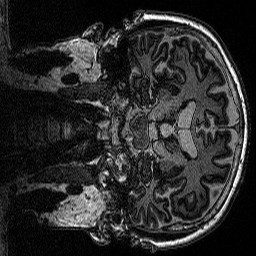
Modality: MP2RAGE
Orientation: coronal
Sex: male
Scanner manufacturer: siemens
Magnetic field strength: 3 T
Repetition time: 5 s
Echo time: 0.00292 s